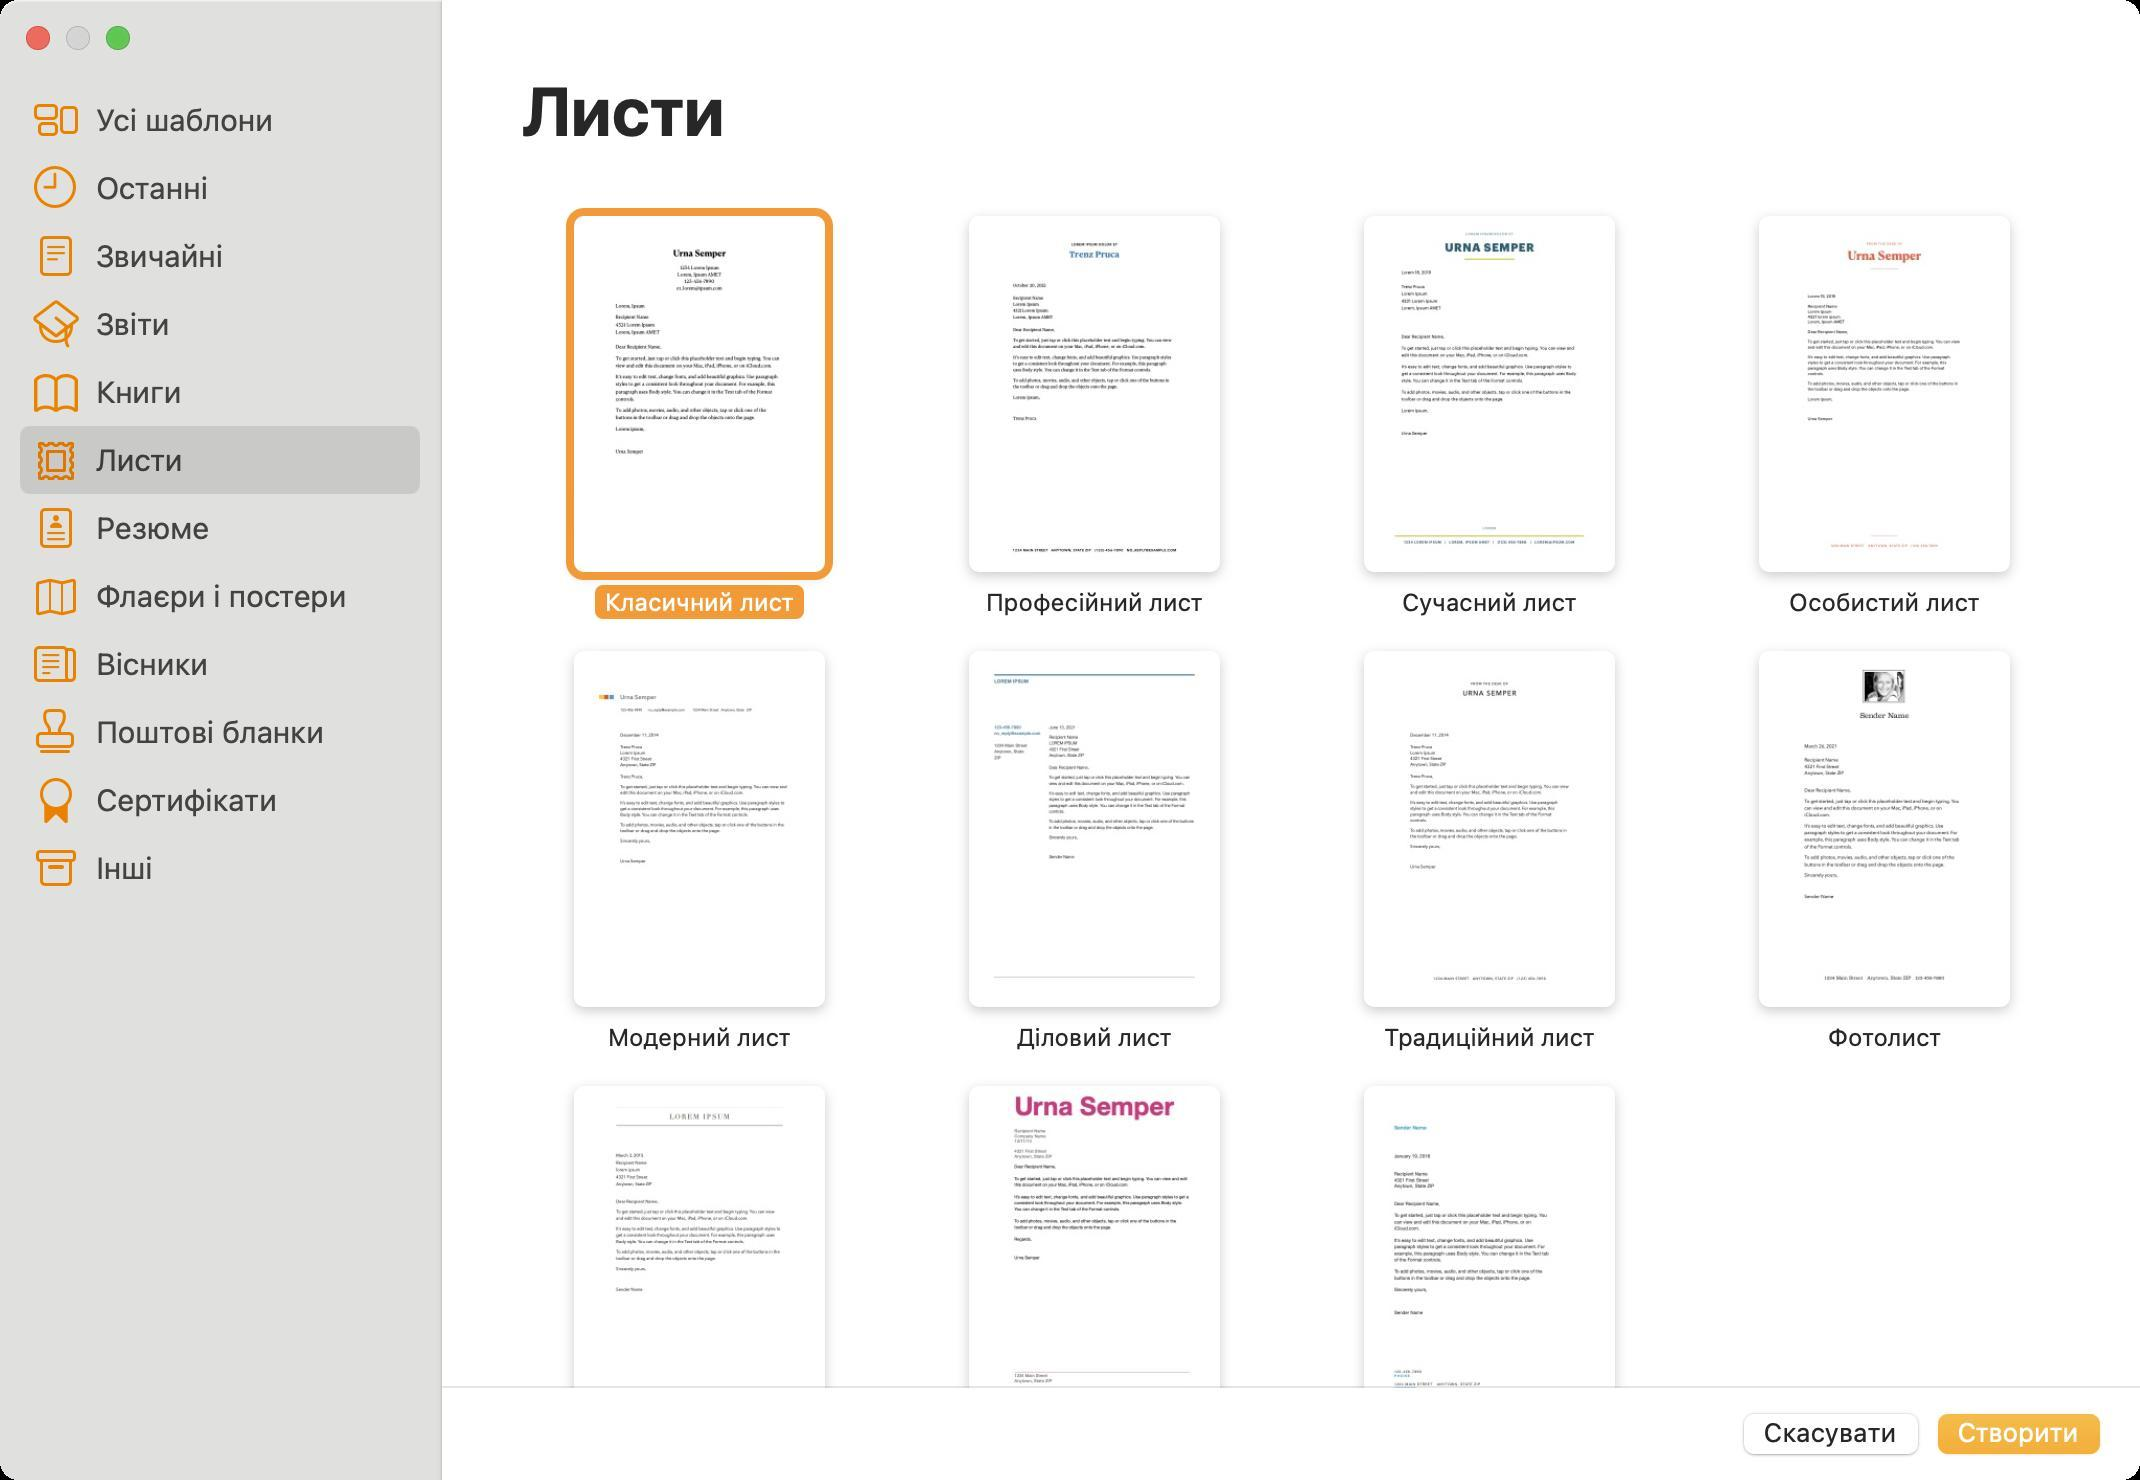
Accessibility tree:
{"name": "", "role": "AXWindow", "description": null, "role_description": "звичайне вікно", "value": null, "position": "325.00;168.00", "size": "1070;740", "children": [{"name": null, "role": "AXSplitGroup", "description": null, "role_description": "група розділених областей", "value": null, "position": "0.00;0.00", "size": "1070;740", "children": [{"name": null, "role": "AXScrollArea", "description": null, "role_description": "область прокручування", "value": null, "position": "0.00;43.00", "size": "220;668", "children": [{"name": null, "role": "AXTable", "description": null, "role_description": "таблиця", "value": null, "position": "0.00;43.00", "size": "220;668", "children": [{"name": null, "role": "AXRow", "description": null, "role_description": "рядок таблиці", "value": null, "position": "0.00;43.00", "size": "220;34", "children": [{"name": null, "role": "AXCell", "description": null, "role_description": "комірка", "value": null, "position": "16.00;43.00", "size": "188;34", "children": [{"name": null, "role": "AXStaticText", "description": null, "role_description": "текст", "value": "Усі шаблони", "position": "46.00;50.50", "size": "158;19", "children": []}]}]}, {"name": null, "role": "AXRow", "description": null, "role_description": "рядок таблиці", "value": null, "position": "0.00;77.00", "size": "220;34", "children": [{"name": null, "role": "AXCell", "description": null, "role_description": "комірка", "value": null, "position": "16.00;77.00", "size": "188;34", "children": [{"name": null, "role": "AXStaticText", "description": null, "role_description": "текст", "value": "Останні", "position": "46.00;84.50", "size": "158;19", "children": []}]}]}, {"name": null, "role": "AXRow", "description": null, "role_description": "рядок таблиці", "value": null, "position": "0.00;111.00", "size": "220;34", "children": [{"name": null, "role": "AXCell", "description": null, "role_description": "комірка", "value": null, "position": "16.00;111.00", "size": "188;34", "children": [{"name": null, "role": "AXStaticText", "description": null, "role_description": "текст", "value": "Звичайні", "position": "46.00;118.50", "size": "158;19", "children": []}]}]}, {"name": null, "role": "AXRow", "description": null, "role_description": "рядок таблиці", "value": null, "position": "0.00;145.00", "size": "220;34", "children": [{"name": null, "role": "AXCell", "description": null, "role_description": "комірка", "value": null, "position": "16.00;145.00", "size": "188;34", "children": [{"name": null, "role": "AXStaticText", "description": null, "role_description": "текст", "value": "Звіти", "position": "46.00;152.50", "size": "158;19", "children": []}]}]}, {"name": null, "role": "AXRow", "description": null, "role_description": "рядок таблиці", "value": null, "position": "0.00;179.00", "size": "220;34", "children": [{"name": null, "role": "AXCell", "description": null, "role_description": "комірка", "value": null, "position": "16.00;179.00", "size": "188;34", "children": [{"name": null, "role": "AXStaticText", "description": null, "role_description": "текст", "value": "Книги", "position": "46.00;186.50", "size": "158;19", "children": []}]}]}, {"name": null, "role": "AXRow", "description": null, "role_description": "рядок таблиці", "value": null, "position": "0.00;213.00", "size": "220;34", "children": [{"name": null, "role": "AXCell", "description": null, "role_description": "комірка", "value": null, "position": "16.00;213.00", "size": "188;34", "children": [{"name": null, "role": "AXStaticText", "description": null, "role_description": "текст", "value": "Листи", "position": "46.00;220.50", "size": "158;19", "children": []}]}]}, {"name": null, "role": "AXRow", "description": null, "role_description": "рядок таблиці", "value": null, "position": "0.00;247.00", "size": "220;34", "children": [{"name": null, "role": "AXCell", "description": null, "role_description": "комірка", "value": null, "position": "16.00;247.00", "size": "188;34", "children": [{"name": null, "role": "AXStaticText", "description": null, "role_description": "текст", "value": "Резюме", "position": "46.00;254.50", "size": "158;19", "children": []}]}]}, {"name": null, "role": "AXRow", "description": null, "role_description": "рядок таблиці", "value": null, "position": "0.00;281.00", "size": "220;34", "children": [{"name": null, "role": "AXCell", "description": null, "role_description": "комірка", "value": null, "position": "16.00;281.00", "size": "188;34", "children": [{"name": null, "role": "AXStaticText", "description": null, "role_description": "текст", "value": "Флаєри і постери", "position": "46.00;288.50", "size": "158;19", "children": []}]}]}, {"name": null, "role": "AXRow", "description": null, "role_description": "рядок таблиці", "value": null, "position": "0.00;315.00", "size": "220;34", "children": [{"name": null, "role": "AXCell", "description": null, "role_description": "комірка", "value": null, "position": "16.00;315.00", "size": "188;34", "children": [{"name": null, "role": "AXStaticText", "description": null, "role_description": "текст", "value": "Вісники", "position": "46.00;322.50", "size": "158;19", "children": []}]}]}, {"name": null, "role": "AXRow", "description": null, "role_description": "рядок таблиці", "value": null, "position": "0.00;349.00", "size": "220;34", "children": [{"name": null, "role": "AXCell", "description": null, "role_description": "комірка", "value": null, "position": "16.00;349.00", "size": "188;34", "children": [{"name": null, "role": "AXStaticText", "description": null, "role_description": "текст", "value": "Поштові бланки", "position": "46.00;356.50", "size": "158;19", "children": []}]}]}, {"name": null, "role": "AXRow", "description": null, "role_description": "рядок таблиці", "value": null, "position": "0.00;383.00", "size": "220;34", "children": [{"name": null, "role": "AXCell", "description": null, "role_description": "комірка", "value": null, "position": "16.00;383.00", "size": "188;34", "children": [{"name": null, "role": "AXStaticText", "description": null, "role_description": "текст", "value": "Сертифікати", "position": "46.00;390.50", "size": "158;19", "children": []}]}]}, {"name": null, "role": "AXRow", "description": null, "role_description": "рядок таблиці", "value": null, "position": "0.00;417.00", "size": "220;34", "children": [{"name": null, "role": "AXCell", "description": null, "role_description": "комірка", "value": null, "position": "16.00;417.00", "size": "188;34", "children": [{"name": null, "role": "AXStaticText", "description": null, "role_description": "текст", "value": "Інші", "position": "46.00;424.50", "size": "158;19", "children": []}]}]}, {"name": null, "role": "AXColumn", "description": null, "role_description": "стовпчик", "value": null, "position": "10.00;43.00", "size": "200;668", "children": []}]}]}, {"name": null, "role": "AXSplitter", "description": null, "role_description": "роздільник", "value": 220.0, "position": "220.00;38.00", "size": "1;702", "children": []}, {"name": null, "role": "AXScrollArea", "description": null, "role_description": "область прокручування", "value": null, "position": "221.00;0.00", "size": "849;694", "children": [{"name": null, "role": "AXList", "description": null, "role_description": "колекція", "value": null, "position": "221.00;88.00", "size": "849;674", "children": [{"name": null, "role": "AXList", "description": null, "role_description": "розділ", "value": null, "position": "255.00;98.00", "size": "782;656", "children": [{"name": null, "role": "AXGroup", "description": null, "role_description": "група", "value": null, "position": "255.00;98.00", "size": "782;656", "children": []}, {"name": null, "role": "AXButton", "description": "Класичний лист, Документ із текстом чорного кольору й полями для вашої інформації, відомостей про одержувача листа й дати", "role_description": "кнопка", "value": null, "position": "255.00;98.00", "size": "190;220", "children": [{"name": null, "role": "AXStaticText", "description": null, "role_description": "текст", "value": "‎⁨Класичний лист⁩", "position": "298.50;293.50", "size": "102;15", "children": []}, {"name": null, "role": "AXImage", "description": "", "role_description": "зображення", "value": null, "position": "287.00;108.00", "size": "126;178", "children": []}]}, {"name": null, "role": "AXButton", "description": "Професійний лист, Документ із текстом синього й чорного кольору та полями для вашого імені, відомостей про одержувача листа й дати", "role_description": "кнопка", "value": null, "position": "452.50;98.00", "size": "190;220", "children": [{"name": null, "role": "AXStaticText", "description": null, "role_description": "текст", "value": "‎⁨Професійний лист⁩", "position": "489.00;293.50", "size": "116;15", "children": []}, {"name": null, "role": "AXImage", "description": "", "role_description": "зображення", "value": null, "position": "484.50;108.00", "size": "126;178", "children": []}]}, {"name": null, "role": "AXButton", "description": "Сучасний лист, Документ із текстом синього й чорного кольору та полями для вашого імені, відомостей про одержувача листа й дати", "role_description": "кнопка", "value": null, "position": "650.00;98.00", "size": "190;220", "children": [{"name": null, "role": "AXStaticText", "description": null, "role_description": "текст", "value": "‎⁨Сучасний лист⁩", "position": "697.00;293.50", "size": "96;15", "children": []}, {"name": null, "role": "AXImage", "description": "", "role_description": "зображення", "value": null, "position": "682.00;108.00", "size": "126;178", "children": []}]}, {"name": null, "role": "AXButton", "description": "Особистий лист, Документ із полем для вашого імені великим жирним шрифтом оранжевого кольору й полями для контактної інформації про одержувача листа, дати й основного тексту листа", "role_description": "кнопка", "value": null, "position": "847.50;98.00", "size": "190;220", "children": [{"name": null, "role": "AXStaticText", "description": null, "role_description": "текст", "value": "‎⁨Особистий лист⁩", "position": "890.50;293.50", "size": "104;15", "children": []}, {"name": null, "role": "AXImage", "description": "", "role_description": "зображення", "value": null, "position": "879.50;108.00", "size": "126;178", "children": []}]}, {"name": null, "role": "AXButton", "description": "Модерний лист, Документ із жовтим, червоним і синім маркуванням, текстовими полями для вашої контактної інформації, дати та відомостей про одержувача листа", "role_description": "кнопка", "value": null, "position": "255.00;315.50", "size": "190;220", "children": [{"name": null, "role": "AXStaticText", "description": null, "role_description": "текст", "value": "‎⁨Модерний лист⁩", "position": "300.00;511.00", "size": "100;15", "children": []}, {"name": null, "role": "AXImage", "description": "", "role_description": "зображення", "value": null, "position": "287.00;325.50", "size": "126;178", "children": []}]}, {"name": null, "role": "AXButton", "description": "Діловий лист, Документ із текстом синього й чорного кольору з полями для назви вашої компанії, інформації про вас і відомостей про одержувача листа", "role_description": "кнопка", "value": null, "position": "452.50;315.50", "size": "190;220", "children": [{"name": null, "role": "AXStaticText", "description": null, "role_description": "текст", "value": "‎⁨Діловий лист⁩", "position": "504.50;511.00", "size": "86;15", "children": []}, {"name": null, "role": "AXImage", "description": "", "role_description": "зображення", "value": null, "position": "484.50;325.50", "size": "126;178", "children": []}]}, {"name": null, "role": "AXButton", "description": "Традиційний лист, Документ із частиною «з редакції» та полями для дати, відомостей про одержувача листа й нижнього колонтитула", "role_description": "кнопка", "value": null, "position": "650.00;315.50", "size": "190;220", "children": [{"name": null, "role": "AXStaticText", "description": null, "role_description": "текст", "value": "‎⁨Традиційний лист⁩", "position": "688.00;511.00", "size": "114;15", "children": []}, {"name": null, "role": "AXImage", "description": "", "role_description": "зображення", "value": null, "position": "682.00;325.50", "size": "126;178", "children": []}]}, {"name": null, "role": "AXButton", "description": "Фотолист, Документ із зразком зображення і текстовими полями для назви, дати, відомостей про одержувача й нижнього колонтитула", "role_description": "кнопка", "value": null, "position": "847.50;315.50", "size": "190;220", "children": [{"name": null, "role": "AXStaticText", "description": null, "role_description": "текст", "value": "‎⁨Фотолист⁩", "position": "910.00;511.00", "size": "65;15", "children": []}, {"name": null, "role": "AXImage", "description": "", "role_description": "зображення", "value": null, "position": "879.50;325.50", "size": "126;178", "children": []}]}, {"name": null, "role": "AXButton", "description": "Вишуканий лист, Документ із текстовими полями для назви компанії, дати, відомостей про одержувача й нижнього колонтитула", "role_description": "кнопка", "value": null, "position": "255.00;533.00", "size": "190;220", "children": [{"name": null, "role": "AXStaticText", "description": null, "role_description": "текст", "value": "‎⁨Вишуканий лист⁩", "position": "297.50;728.50", "size": "105;15", "children": []}, {"name": null, "role": "AXImage", "description": "", "role_description": "зображення", "value": null, "position": "287.00;543.00", "size": "126;178", "children": []}]}, {"name": null, "role": "AXButton", "description": "Лист — жирний шрифт, Документ із полем для вашого імені великим жирним шрифтом рожевого кольору й полями для вашої контактної інформації та контактної інформації одержувача листа", "role_description": "кнопка", "value": null, "position": "452.50;533.00", "size": "190;220", "children": [{"name": null, "role": "AXStaticText", "description": null, "role_description": "текст", "value": "‎⁨Лист — жирний шрифт⁩", "position": "476.50;728.50", "size": "142;15", "children": []}, {"name": null, "role": "AXImage", "description": "", "role_description": "зображення", "value": null, "position": "484.50;543.00", "size": "126;178", "children": []}]}, {"name": null, "role": "AXButton", "description": "Приватний лист, Документ із текстом блакитного й чорного кольору, що містить поля для вашого імені, вашої контактної інформації та контактної інформації одержувача листа", "role_description": "кнопка", "value": null, "position": "650.00;533.00", "size": "190;220", "children": [{"name": null, "role": "AXStaticText", "description": null, "role_description": "текст", "value": "‎⁨Приватний лист⁩", "position": "693.50;728.50", "size": "103;15", "children": []}, {"name": null, "role": "AXImage", "description": "", "role_description": "зображення", "value": null, "position": "682.00;543.00", "size": "126;178", "children": []}]}]}]}, {"name": null, "role": "AXStaticText", "description": null, "role_description": "текст", "value": "Листи", "position": "259.00;35.00", "size": "106;40", "children": []}, {"name": null, "role": "AXScrollBar", "description": null, "role_description": "смуга прокручування", "value": 0.0, "position": "1054.00;0.00", "size": "16;694", "children": [{"name": null, "role": "AXValueIndicator", "description": null, "role_description": "індикатор значення", "value": 0.0, "position": "1058.00;1.00", "size": "12;634", "children": []}, {"name": null, "role": "AXButton", "description": null, "role_description": "кнопка-стрілка збільшення", "value": null, "position": "1054.00;0.00", "size": "0;0", "children": []}, {"name": null, "role": "AXButton", "description": null, "role_description": "кнопка-стрілка зменшення", "value": null, "position": "1054.00;0.00", "size": "0;0", "children": []}, {"name": null, "role": "AXButton", "description": null, "role_description": "кнопка наступної сторінки", "value": null, "position": "1058.00;635.00", "size": "12;59", "children": []}, {"name": null, "role": "AXButton", "description": null, "role_description": "кнопка попередньої сторінки", "value": null, "position": "1058.00;0.00", "size": "12;1", "children": []}]}]}, {"name": "Скасувати", "role": "AXButton", "description": null, "role_description": "кнопка", "value": null, "position": "865.00;702.00", "size": "101;32", "children": []}, {"name": "Створити", "role": "AXButton", "description": null, "role_description": "кнопка", "value": null, "position": "962.00;702.00", "size": "95;32", "children": []}]}, {"name": null, "role": "AXToolbar", "description": null, "role_description": "панель інструментів", "value": null, "position": "0.00;0.00", "size": "1070;38", "children": []}, {"name": null, "role": "AXButton", "description": null, "role_description": "кнопка закривання", "value": null, "position": "12.00;11.00", "size": "14;16", "children": []}, {"name": null, "role": "AXButton", "description": null, "role_description": "кнопка оптимізації", "value": null, "position": "52.00;11.00", "size": "14;16", "children": [{"name": null, "role": "AXGroup", "description": null, "role_description": "група", "value": null, "position": "52.00;11.00", "size": "14;16", "children": [{"name": null, "role": "AXGroup", "description": null, "role_description": "група", "value": null, "position": "52.00;11.00", "size": "14;16", "children": []}]}]}, {"name": null, "role": "AXButton", "description": null, "role_description": "кнопка згортання", "value": null, "position": "32.00;11.00", "size": "14;16", "children": []}]}